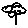
Label: flower